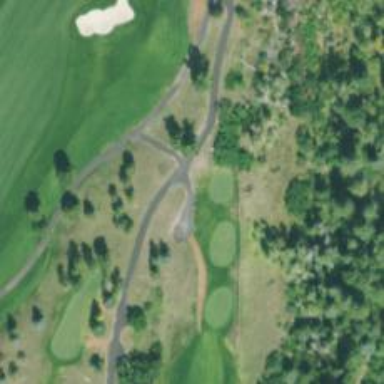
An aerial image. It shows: Track noted as Golf Cart Path.